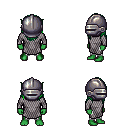
a pixel art fantasy rpg character, male body template, orc, green skin, chain mail, white pants, green long hairstyle, metal helm, four views (front, back, left, right), 2x2 character sprite sheet, small pixel art, hard edges, no anti-aliasing